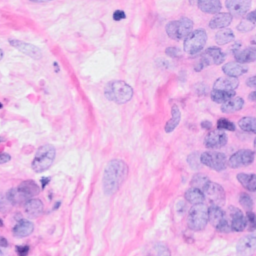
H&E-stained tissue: Breast